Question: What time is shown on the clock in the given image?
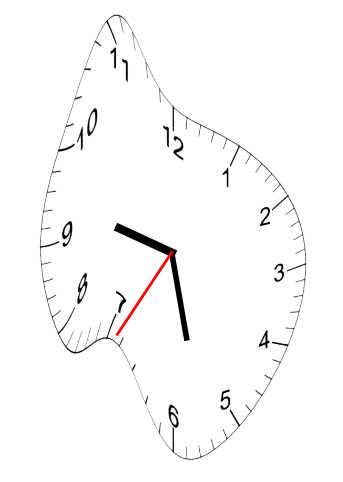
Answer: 09:27:35